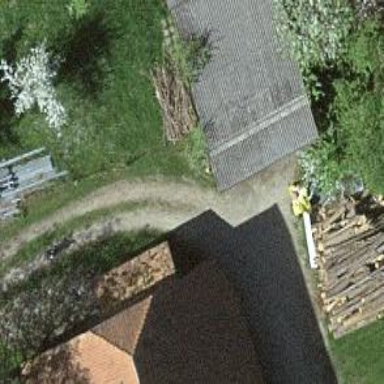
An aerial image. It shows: Shed.